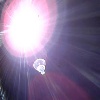
Label: sunburn